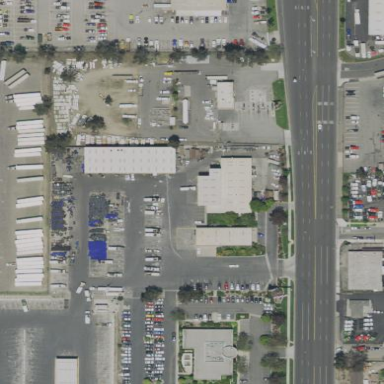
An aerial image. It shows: Commercial area.